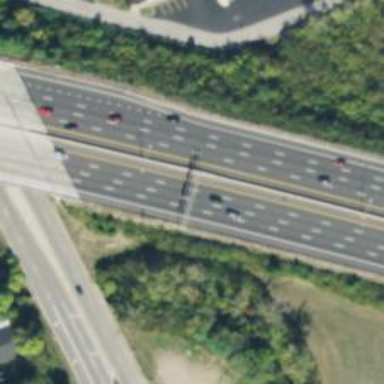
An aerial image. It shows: Motorway with embankment.